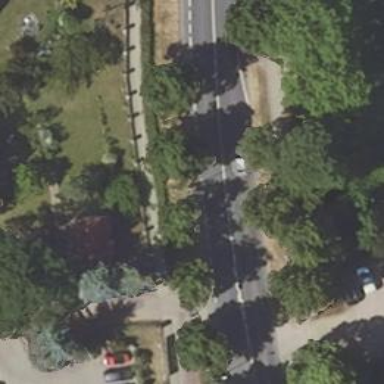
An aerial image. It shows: Secondary road with asphalt surface and designated cycle lane.